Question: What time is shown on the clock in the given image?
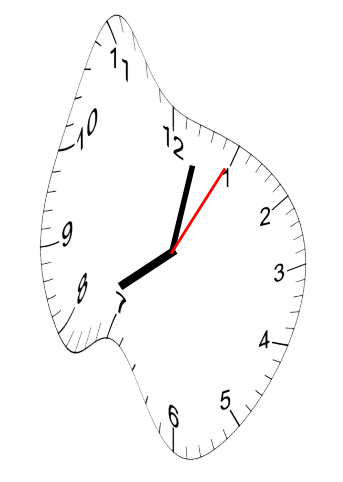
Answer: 08:02:05